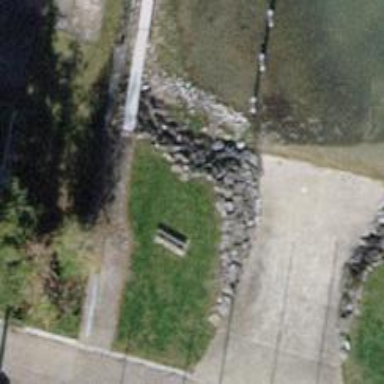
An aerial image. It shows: Brown bench.